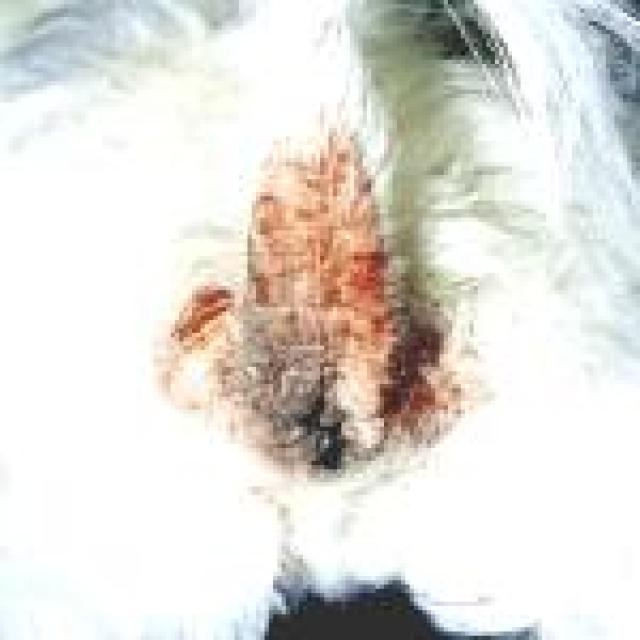
Canine fungal skin infection — characterized by alopecia, scaling, crusting, and circular lesions. Common agents include Malassezia and Candida species.